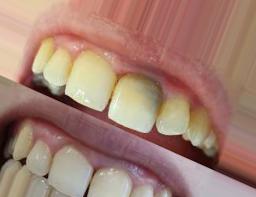
Condition: Tooth Discoloration